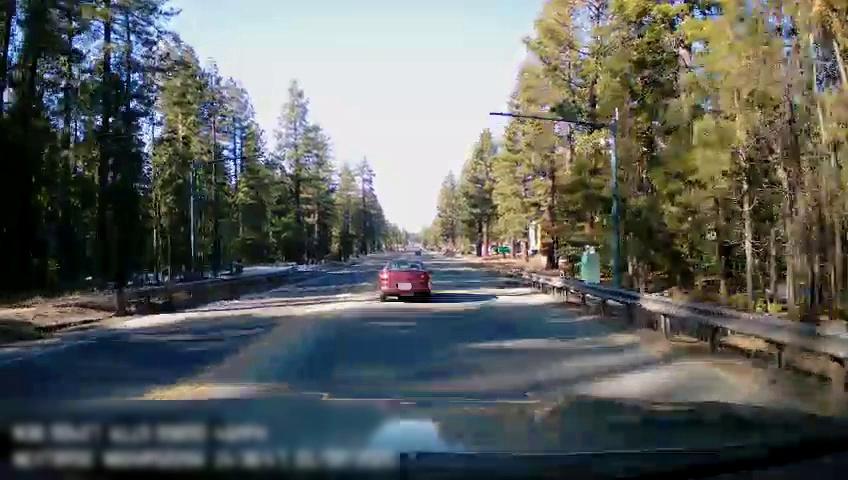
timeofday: Day
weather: Sunny
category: Drivable Space
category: Vehicles | Car
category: Lanes | Opposite Lane
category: Lanes | Current Lane